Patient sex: F
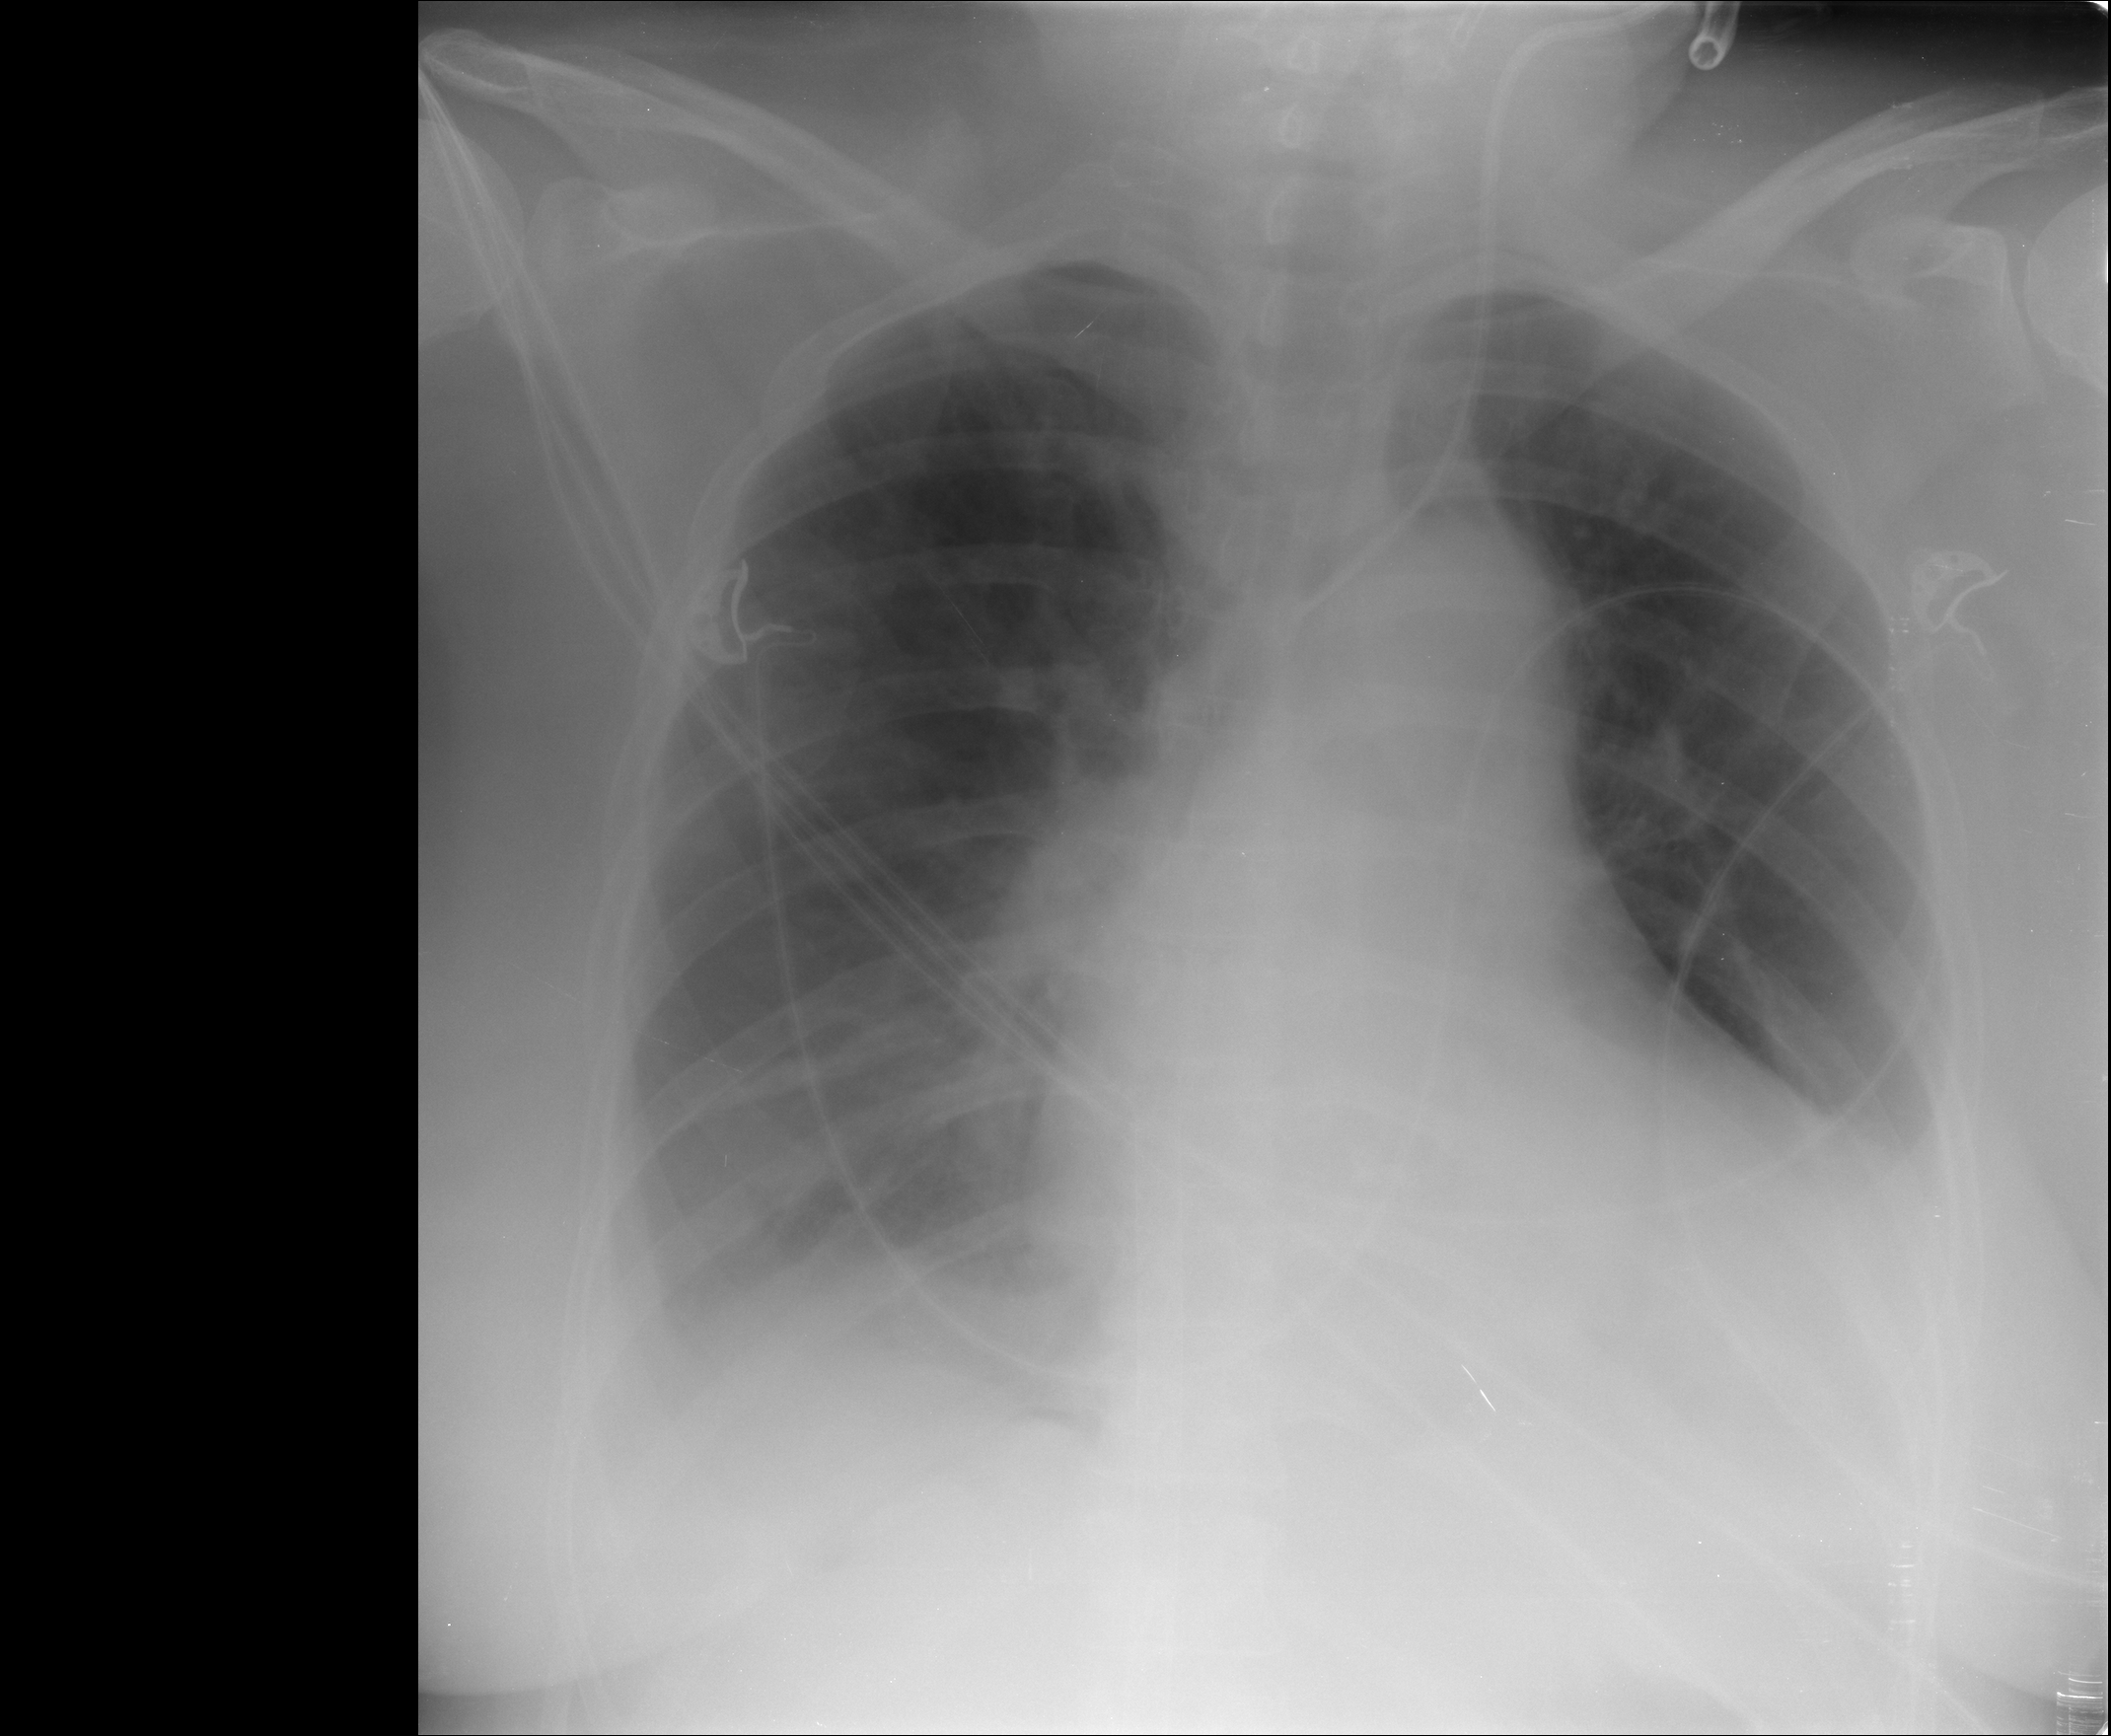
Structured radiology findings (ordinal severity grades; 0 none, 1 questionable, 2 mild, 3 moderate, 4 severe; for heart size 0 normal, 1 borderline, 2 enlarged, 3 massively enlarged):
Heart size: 2
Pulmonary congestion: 2
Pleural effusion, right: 2
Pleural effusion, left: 2
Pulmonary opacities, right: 0
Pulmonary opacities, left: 0
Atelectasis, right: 2
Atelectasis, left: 2